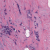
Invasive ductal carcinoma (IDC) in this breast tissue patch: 1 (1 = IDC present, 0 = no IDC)